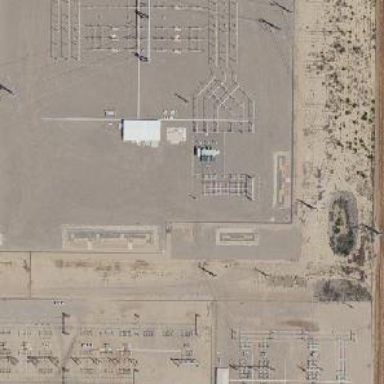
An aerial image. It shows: Switch used for power control.